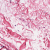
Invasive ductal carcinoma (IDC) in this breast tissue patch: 0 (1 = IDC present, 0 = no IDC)